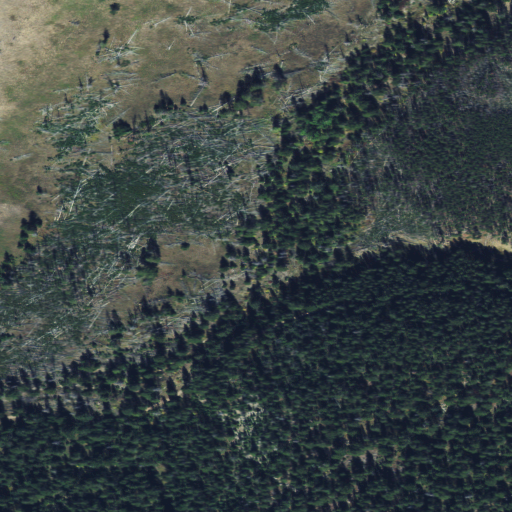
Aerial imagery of valley in Montana named Hubble Gulch containing evergreen forest and shrub